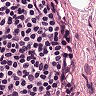
Metastatic tissue present: no